Question: I really don't know which is the meaning of this icon. I'm using Eclipse Luna, and unfortunately I didn't find the meaning in their <URL>. I'm working on a Android app with NDK and I've noticed the icon after removed the 'obj/' folder from my git tracking.

Can you tell me which is the meaning of that icon, ad what can I do in order to fix my problem/
So far, it seam that the application is running fine, but I'm worried anyway.
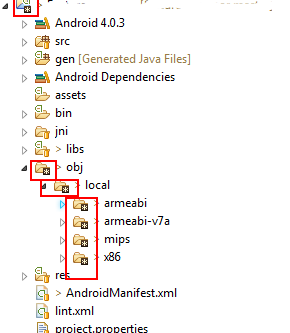
Answer: This image describes all the possible states:

Basically the esteric (*) refers to - The resource has changes which are added to the index. Not that adding to the index is possible at the moment only on the commit dialog on the context menu of a resource.
As this folder was previously , that's why in spite of removing from the the git tracking it is removed from your local repo not from the remote repository. So what you can do is just clear the cache by using the following command and restage your project.
'''
git rm --cached
'''
For detail: Check this <URL>.